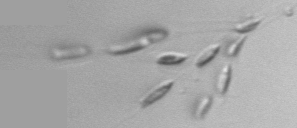
Label: Dinobryon